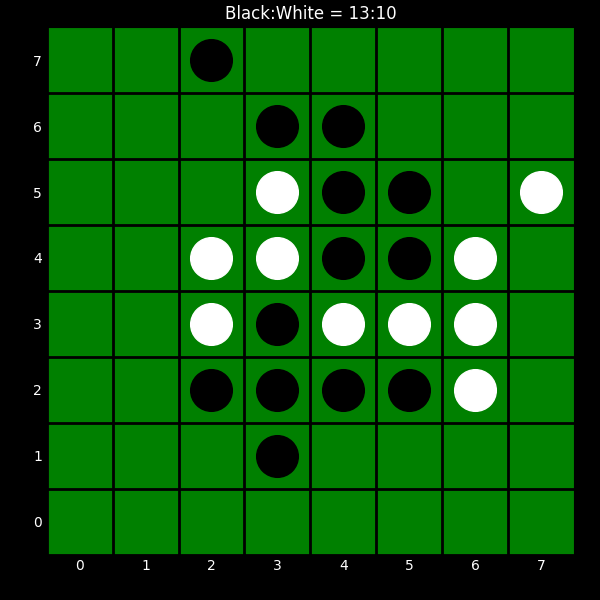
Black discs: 13
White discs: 10